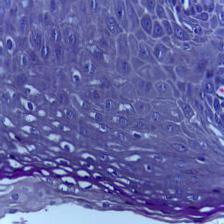
Diagnosis: Normal